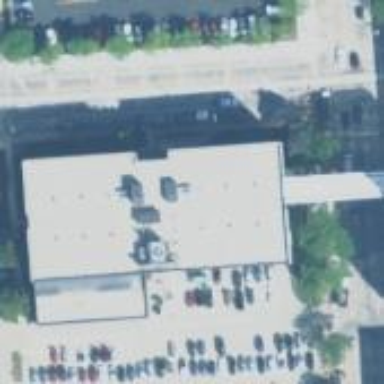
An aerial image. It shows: Contemporary commercial building.